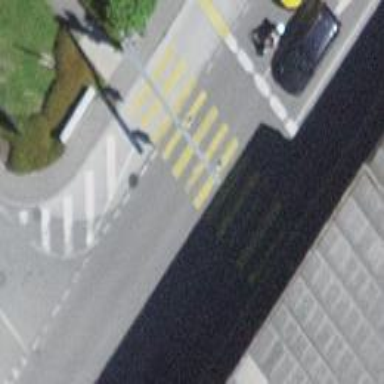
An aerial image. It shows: Uncontrolled zebra crossing with central island.